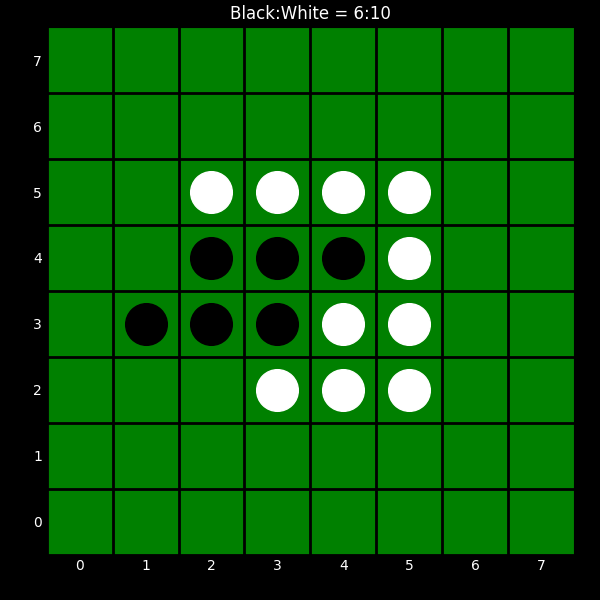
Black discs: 6
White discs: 10